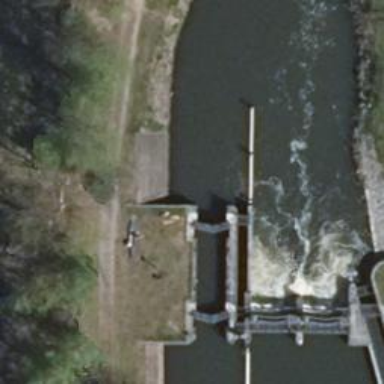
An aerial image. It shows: Canal with lock obstacle.